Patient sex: F
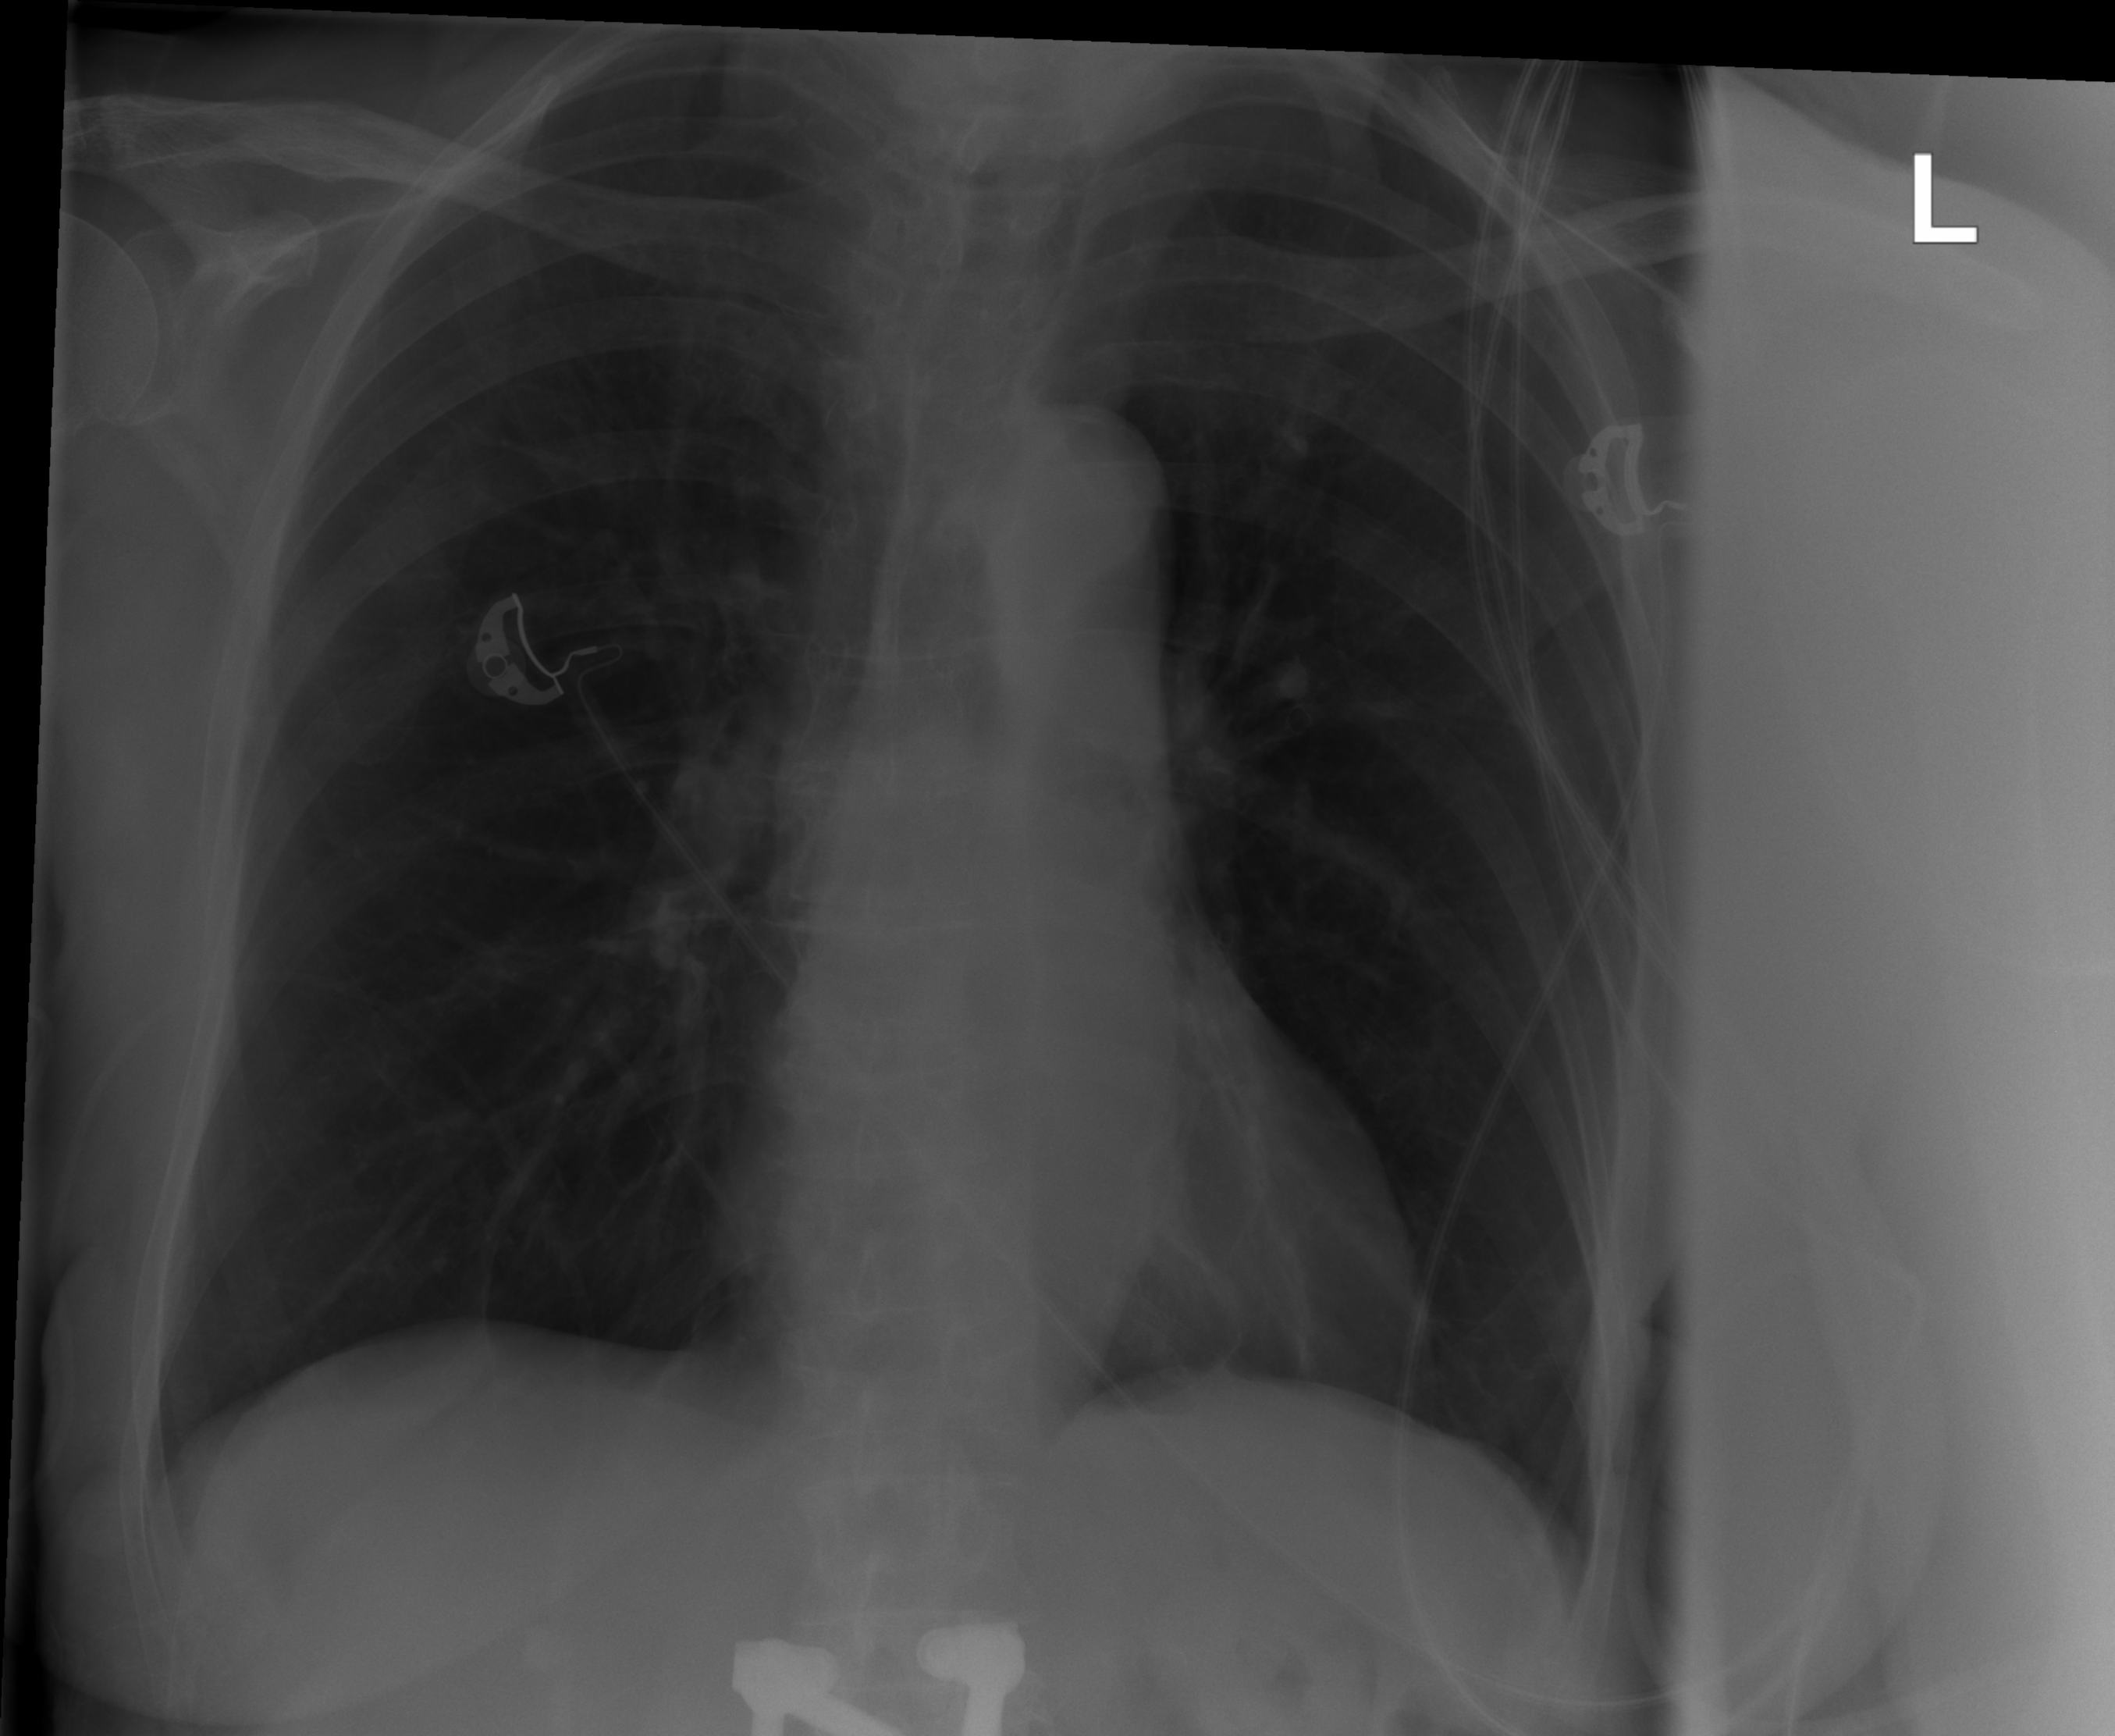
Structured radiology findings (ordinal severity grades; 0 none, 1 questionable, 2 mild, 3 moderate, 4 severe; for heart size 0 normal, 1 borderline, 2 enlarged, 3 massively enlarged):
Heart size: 0
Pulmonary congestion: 0
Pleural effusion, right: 0
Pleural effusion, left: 0
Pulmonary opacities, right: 0
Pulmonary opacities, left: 0
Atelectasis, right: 2
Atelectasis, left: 2